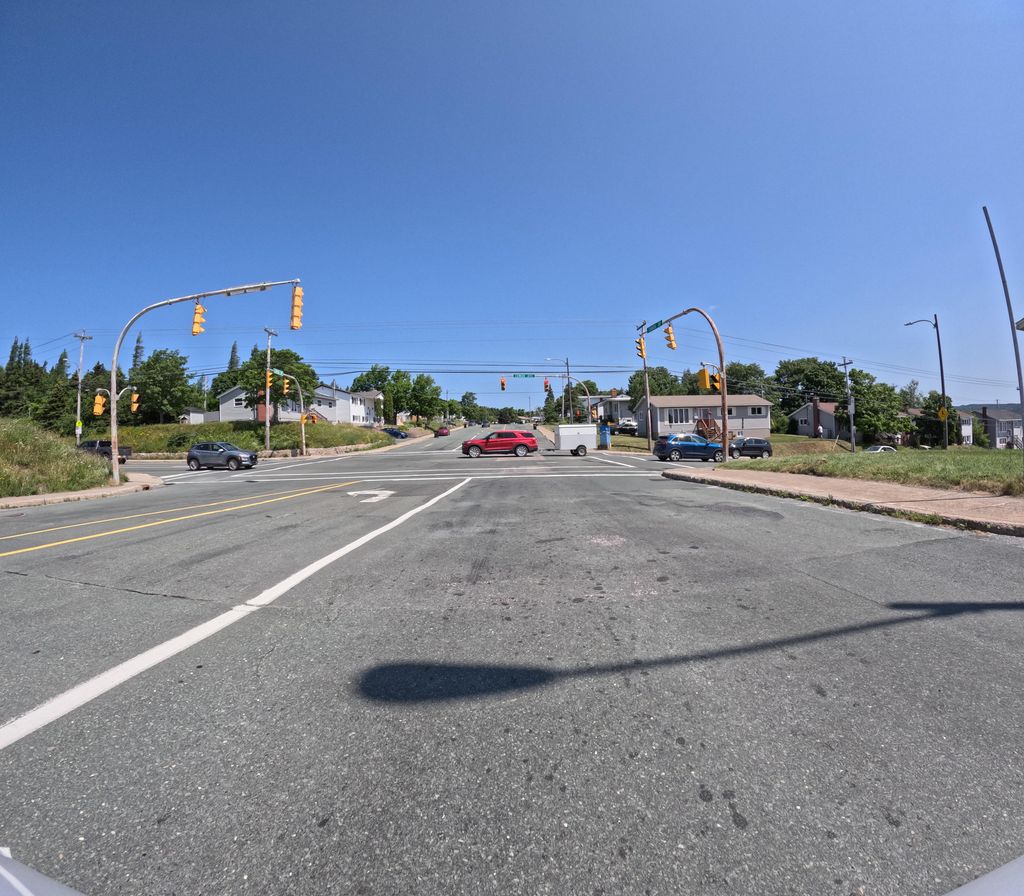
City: st_johns